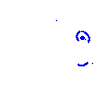
Particle: kaon